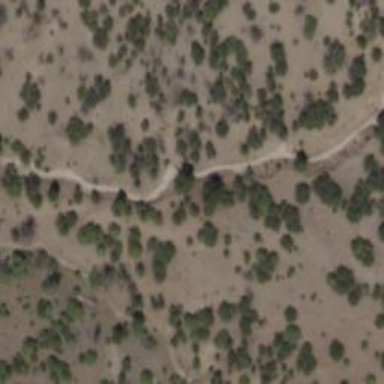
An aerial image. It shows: Patch of scrub vegetation.